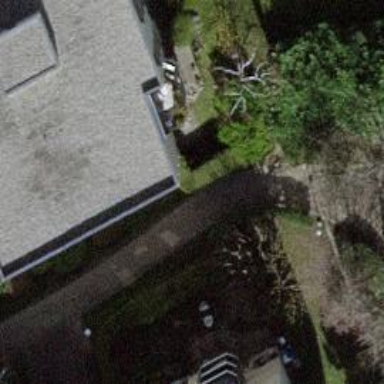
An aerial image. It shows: Garden enclosed by fence.